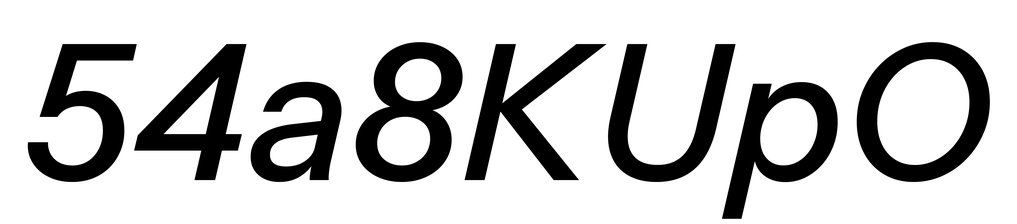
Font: InstrumentSans-Italic_Medium_Italic